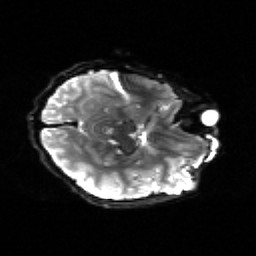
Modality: sbref
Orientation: axial
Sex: female
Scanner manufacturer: siemens
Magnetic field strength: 3 T
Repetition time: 5 s
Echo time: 0.071 s